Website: macys
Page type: added-to-cart
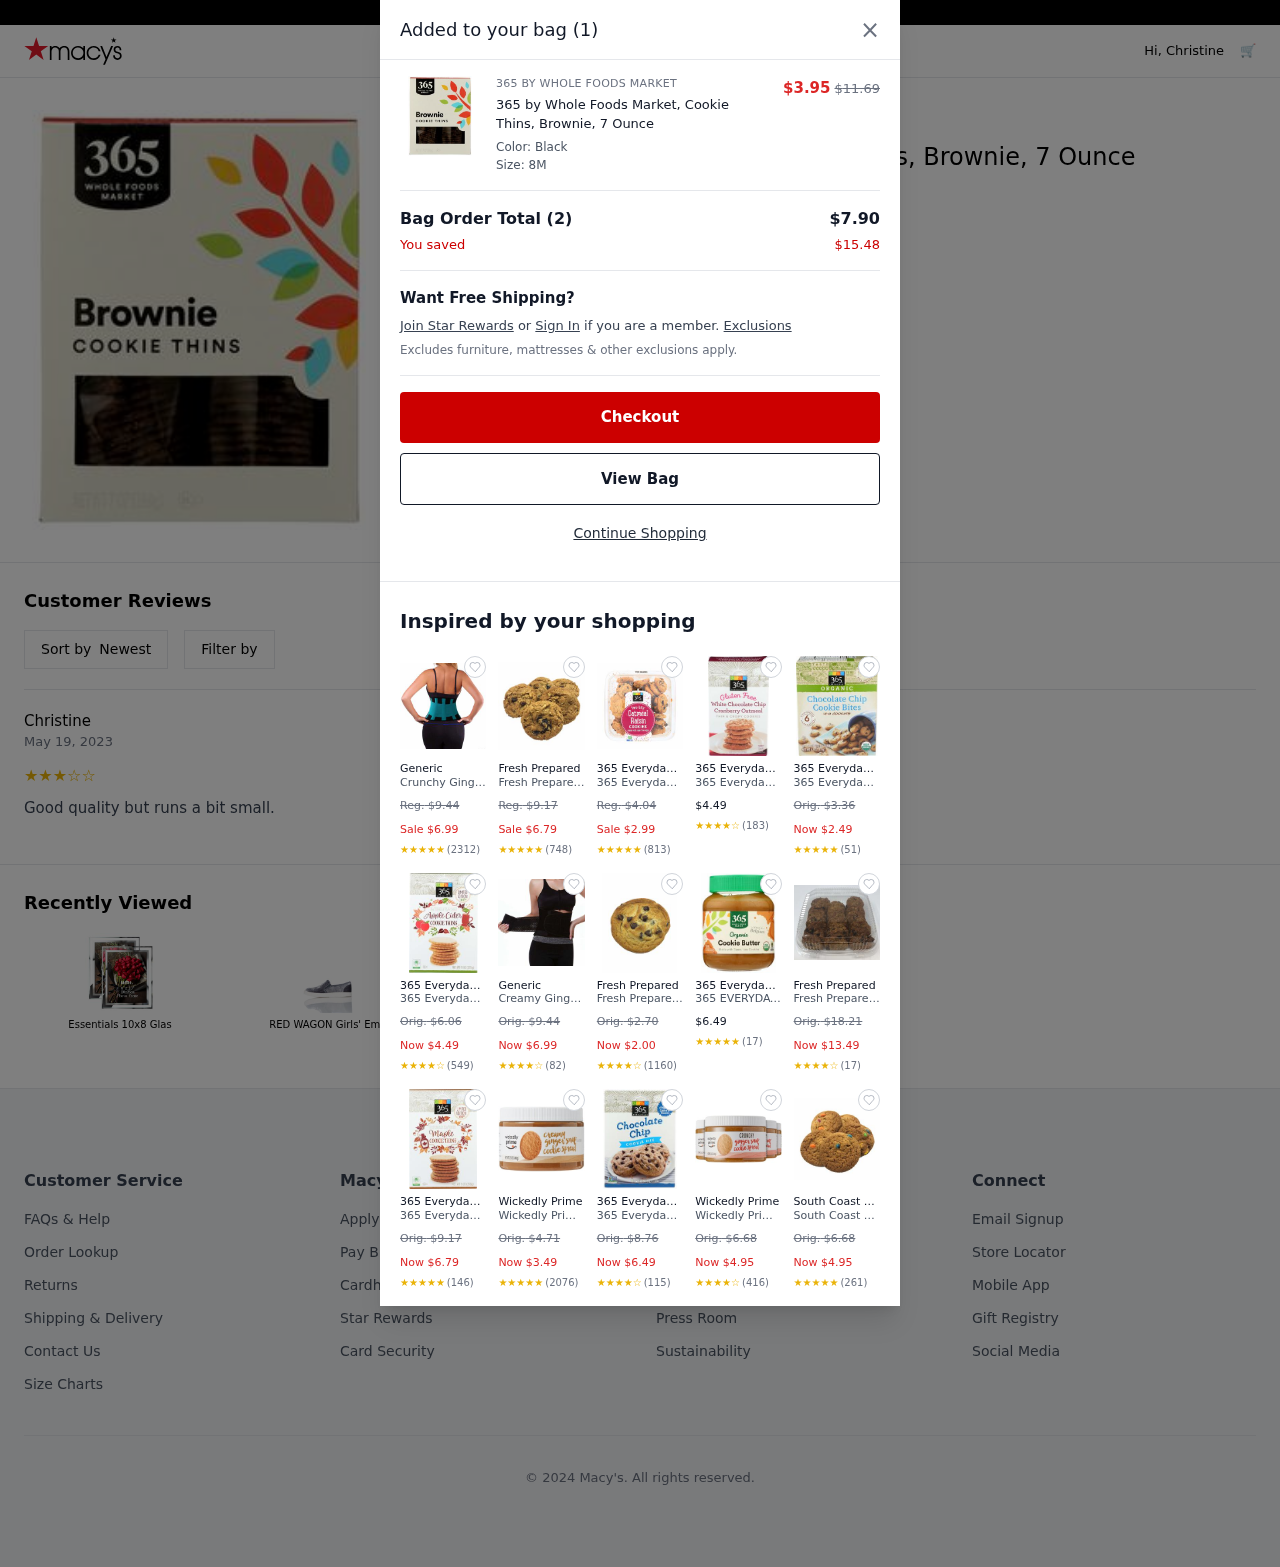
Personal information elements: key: PII_FIRSTNAME
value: Christine
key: PII_REVIEW
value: Good quality but runs a bit small.
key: PII_USER_RATING
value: ★
★
★
★
★
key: PII_USER_RATING
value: ★
★
★
★
☆
Product elements: key: PRODUCT1_BRAND
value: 365 by Whole Foods Market
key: PRODUCT1_NAME
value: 365 by Whole Foods Market, Cookie Thins, Brownie, 7 Ounce
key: PRODUCT1_PRICE
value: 3.95
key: PRODUCT18_NAME
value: Essentials 10x8 Glas
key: PRODUCT19_NAME
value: RED WAGON Girls' Emb
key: PRODUCT1_ORIGINAL_PRICE
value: $11.69
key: PRODUCT2_BRAND
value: Generic
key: PRODUCT2_NAME
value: Crunchy Ginger Snap Flavored Cookie Spread, 12 oz
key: PRODUCT2_ORIGINAL_PRICE
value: Reg. $9.44
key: PRODUCT2_PRICE
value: Sale $6.99
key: PRODUCT2_RATING
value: ★
★
★
★
★
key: PRODUCT2_NUM_RATINGS
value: (2312)
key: PRODUCT3_BRAND
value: Fresh Prepared
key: PRODUCT3_NAME
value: Fresh Prepared, Mini Cookie Tub, Oatmeal Raisin, 11 Oz
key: PRODUCT3_ORIGINAL_PRICE
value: Reg. $9.17
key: PRODUCT3_PRICE
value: Sale $6.79
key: PRODUCT3_RATING
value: ★
★
★
★
★
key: PRODUCT3_NUM_RATINGS
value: (748)
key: PRODUCT4_BRAND
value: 365 Everyday Value
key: PRODUCT4_NAME
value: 365 Everyday Value, Cookie Oatmeal Two Bite, 10.5 Ounce
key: PRODUCT4_ORIGINAL_PRICE
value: Reg. $4.04
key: PRODUCT4_PRICE
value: Sale $2.99
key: PRODUCT4_RATING
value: ★
★
★
★
★
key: PRODUCT4_NUM_RATINGS
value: (813)
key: PRODUCT5_BRAND
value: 365 Everyday Value
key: PRODUCT5_NAME
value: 365 Everyday Value, White Chocolate Chip Cranberry Oatmeal, Thin & Crispy Cookies, 7 oz
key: PRODUCT5_PRICE
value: $4.49
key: PRODUCT5_RATING
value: ★
★
★
★
☆
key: PRODUCT5_NUM_RATINGS
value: (183)
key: PRODUCT6_BRAND
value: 365 Everyday Value
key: PRODUCT6_NAME
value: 365 Everyday Value, Organic Chocolate Chip Cookie Bites (6 - 1.05 Ounce Packages), 6.3 Ounce
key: PRODUCT6_ORIGINAL_PRICE
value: Orig. $3.36
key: PRODUCT6_PRICE
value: Now $2.49
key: PRODUCT6_RATING
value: ★
★
★
★
★
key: PRODUCT6_NUM_RATINGS
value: (51)
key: PRODUCT7_BRAND
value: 365 Everyday Value
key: PRODUCT7_NAME
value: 365 Everyday Value, Apple Cider Cookie Thins, 9 oz
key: PRODUCT7_ORIGINAL_PRICE
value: Orig. $6.06
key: PRODUCT7_PRICE
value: Now $4.49
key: PRODUCT7_RATING
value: ★
★
★
★
☆
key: PRODUCT7_NUM_RATINGS
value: (549)
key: PRODUCT8_BRAND
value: Generic
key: PRODUCT8_NAME
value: Creamy Ginger Snap Flavored Cookie Spread, 12 oz
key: PRODUCT8_ORIGINAL_PRICE
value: Orig. $9.44
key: PRODUCT8_PRICE
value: Now $6.99
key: PRODUCT8_RATING
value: ★
★
★
★
☆
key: PRODUCT8_NUM_RATINGS
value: (82)
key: PRODUCT9_BRAND
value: Fresh Prepared
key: PRODUCT9_NAME
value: Fresh Prepared, Jumbo Chocolate Chip Cookie, 2.5 Oz (1 Count)
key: PRODUCT9_ORIGINAL_PRICE
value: Orig. $2.70
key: PRODUCT9_PRICE
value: Now $2.00
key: PRODUCT9_RATING
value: ★
★
★
★
☆
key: PRODUCT9_NUM_RATINGS
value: (1160)
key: PRODUCT10_BRAND
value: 365 Everyday Value
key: PRODUCT10_NAME
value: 365 EVERYDAY VALUE Organic Speculoos Cookie Butter Spread, 12.3 OZ
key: PRODUCT10_PRICE
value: $6.49
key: PRODUCT10_RATING
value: ★
★
★
★
★
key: PRODUCT10_NUM_RATINGS
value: (17)
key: PRODUCT11_BRAND
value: Fresh Prepared
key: PRODUCT11_NAME
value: Fresh Prepared, Oatmeal Raisin Cookie (24 Count)
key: PRODUCT11_ORIGINAL_PRICE
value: Orig. $18.21
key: PRODUCT11_PRICE
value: Now $13.49
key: PRODUCT11_RATING
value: ★
★
★
★
☆
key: PRODUCT11_NUM_RATINGS
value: (17)
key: PRODUCT12_BRAND
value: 365 Everyday Value
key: PRODUCT12_NAME
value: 365 Everyday Value, Maple Cookie Thins, 9 oz
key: PRODUCT12_ORIGINAL_PRICE
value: Orig. $9.17
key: PRODUCT12_PRICE
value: Now $6.79
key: PRODUCT12_RATING
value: ★
★
★
★
★
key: PRODUCT12_NUM_RATINGS
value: (146)
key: PRODUCT13_BRAND
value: Wickedly Prime
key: PRODUCT13_NAME
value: Wickedly Prime Ginger Snap Flavored Cookie Spread, Creamy, 12 Ounce
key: PRODUCT13_ORIGINAL_PRICE
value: Orig. $4.71
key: PRODUCT13_PRICE
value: Now $3.49
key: PRODUCT13_RATING
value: ★
★
★
★
★
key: PRODUCT13_NUM_RATINGS
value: (2076)
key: PRODUCT14_BRAND
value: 365 Everyday Value
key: PRODUCT14_NAME
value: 365 Everyday Value Chocolate Chip Cookie Mix, 15 oz
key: PRODUCT14_ORIGINAL_PRICE
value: Orig. $8.76
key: PRODUCT14_PRICE
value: Now $6.49
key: PRODUCT14_RATING
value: ★
★
★
★
☆
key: PRODUCT14_NUM_RATINGS
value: (115)
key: PRODUCT15_BRAND
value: Wickedly Prime
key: PRODUCT15_NAME
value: Wickedly Prime Ginger Snap Flavored Cookie Spread, Crunchy, 12 Ounce (Pack of 4)
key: PRODUCT15_ORIGINAL_PRICE
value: Orig. $6.68
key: PRODUCT15_PRICE
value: Now $4.95
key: PRODUCT15_RATING
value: ★
★
★
★
☆
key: PRODUCT15_NUM_RATINGS
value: (416)
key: PRODUCT16_BRAND
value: South Coast Baking, LLC
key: PRODUCT16_NAME
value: South Coast Baking, LLC Rainbow Cookie Dough, 16.87 Pound
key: PRODUCT16_ORIGINAL_PRICE
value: Orig. $6.68
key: PRODUCT16_PRICE
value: Now $4.95
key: PRODUCT16_RATING
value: ★
★
★
★
★
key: PRODUCT16_NUM_RATINGS
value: (261)
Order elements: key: ORDER_DATE
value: May 19, 2023
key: ORDER_NUM_ITEMS
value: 1
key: ORDER_NUM_ITEMS
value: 2
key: ORDER_SUBTOTAL
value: $7.90
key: ORDER_SAVINGS
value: $15.48